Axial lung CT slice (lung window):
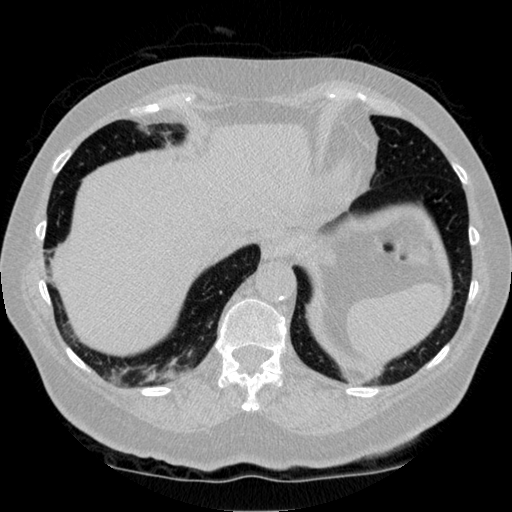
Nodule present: no